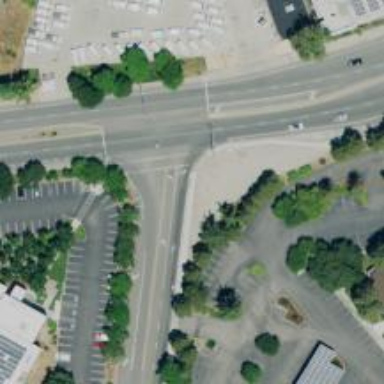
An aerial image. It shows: Solid stop line on the road marking.